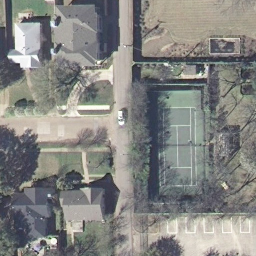
Label: tennis court